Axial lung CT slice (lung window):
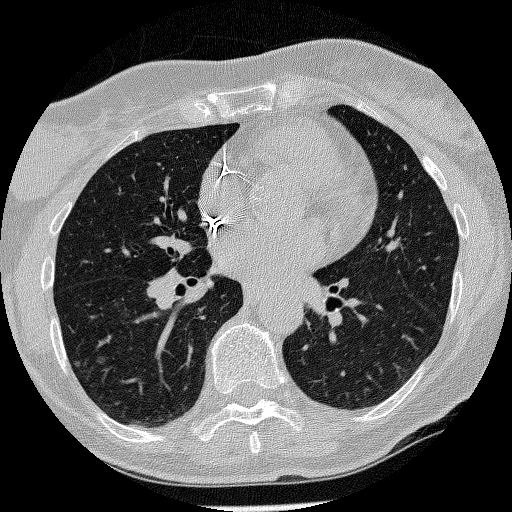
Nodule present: yes
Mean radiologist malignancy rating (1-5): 3.333